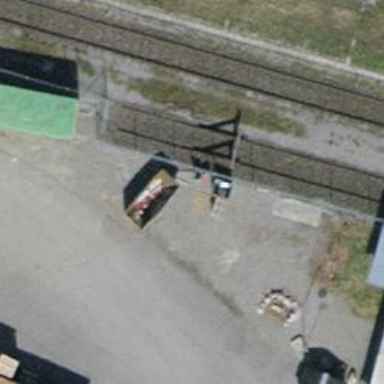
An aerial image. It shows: Railway buffer stop.